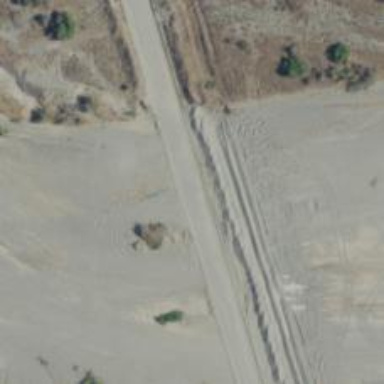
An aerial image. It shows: Track road.